Question: I have an app for iPhone / iPod touch that has an UITextView and I would like to add button(s) inside the UITextView. The UITextView contains names one after the other like this:
'''
firstname <button>
secondname <button> ...
'''
I would like to add a '<button>' near each name and when I tap it a view should appear that looks like this:

In this other application, an overview appears with two buttons when the plus button is clicked.
How can I achieve such a view?
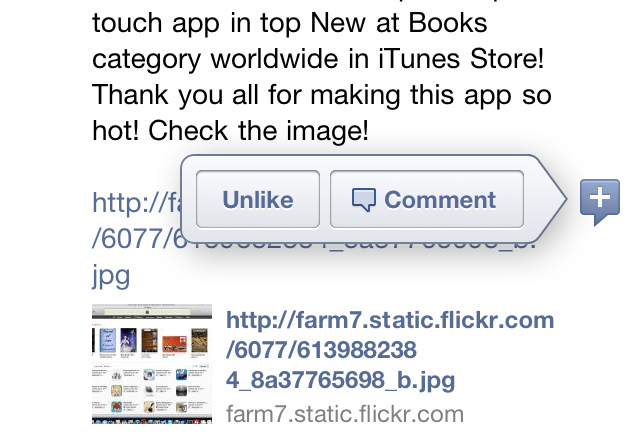
Answer: I would suggest using a UIWebview and doing everything in HTML/CSS.